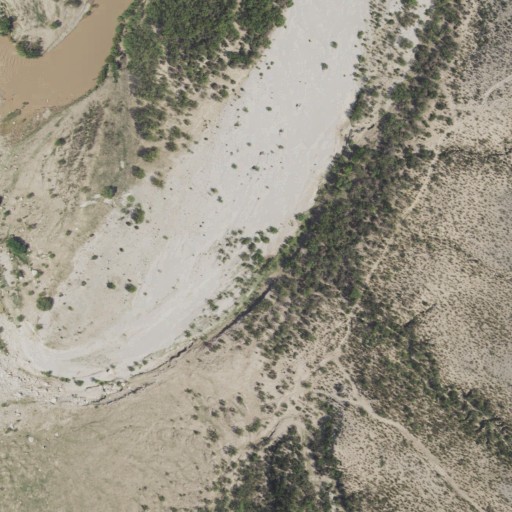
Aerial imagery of valley in Texas named Lozier Canyon containing shrub, woody wetlands, unknown, and high intensity development